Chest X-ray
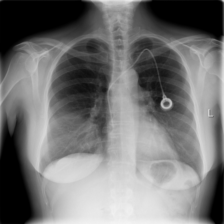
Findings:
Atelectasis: negative
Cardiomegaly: negative
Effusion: negative
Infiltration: negative
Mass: negative
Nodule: negative
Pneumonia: negative
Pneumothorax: negative
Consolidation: negative
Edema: negative
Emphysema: negative
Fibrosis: negative
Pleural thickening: negative
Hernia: negative